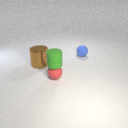
large brown metal cylinder behind small red rubber sphere